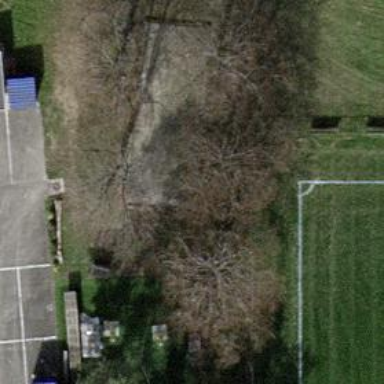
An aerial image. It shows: Evergreen needle-leaved tree.